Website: slack
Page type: stored-credit-cards
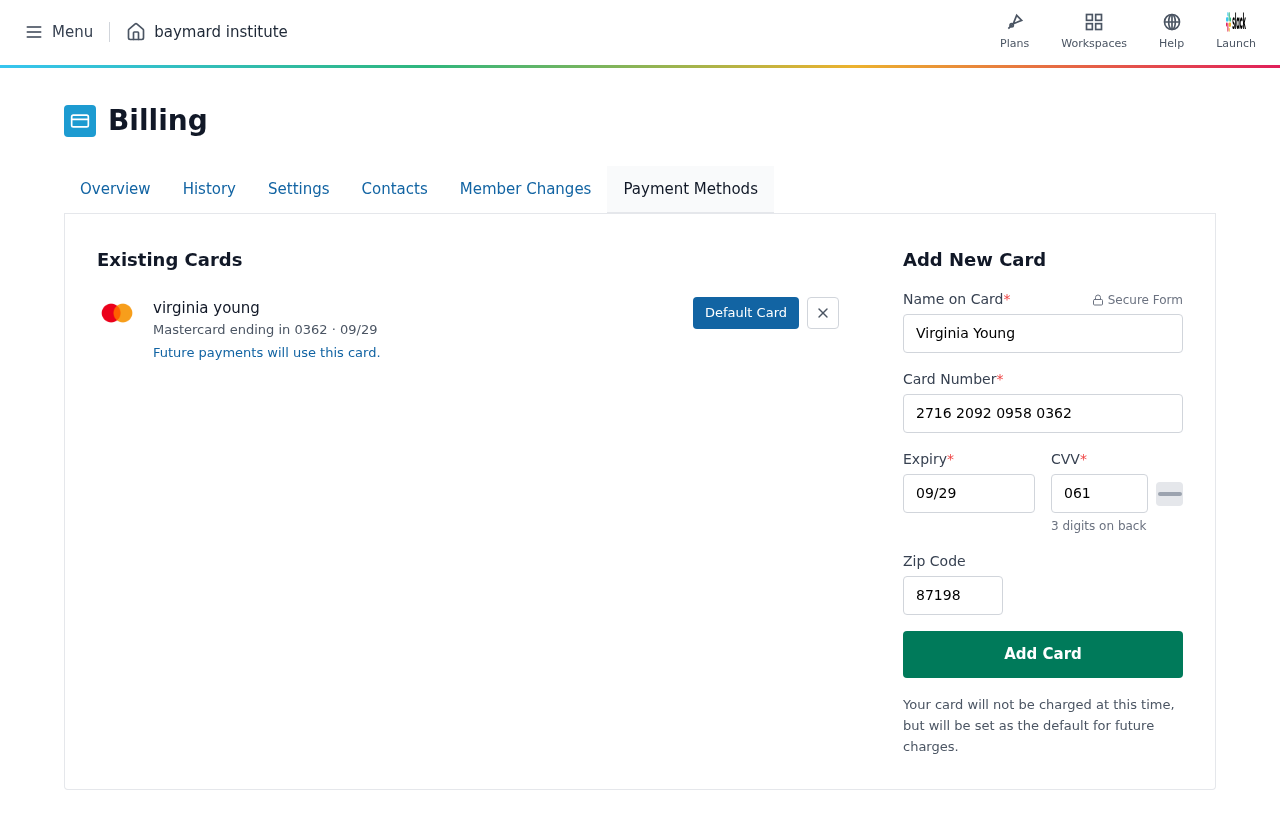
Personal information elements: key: PII_CARD_CVV
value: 061
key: PII_CARD_EXPIRY
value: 09/29
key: PII_CARD_EXPIRY_MONTH
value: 09
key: PII_CARD_EXPIRY_YEAR
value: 29
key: PII_CARD_LAST4
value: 0362
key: PII_CARD_NUMBER
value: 2716 2092 0958 0362
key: PII_CARD_TYPE
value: Mastercard
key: PII_FULLNAME
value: virginia young
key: PII_FULLNAME
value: Virginia Young
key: PII_POSTCODE
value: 87198